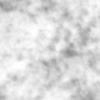
Label: no_change